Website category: book
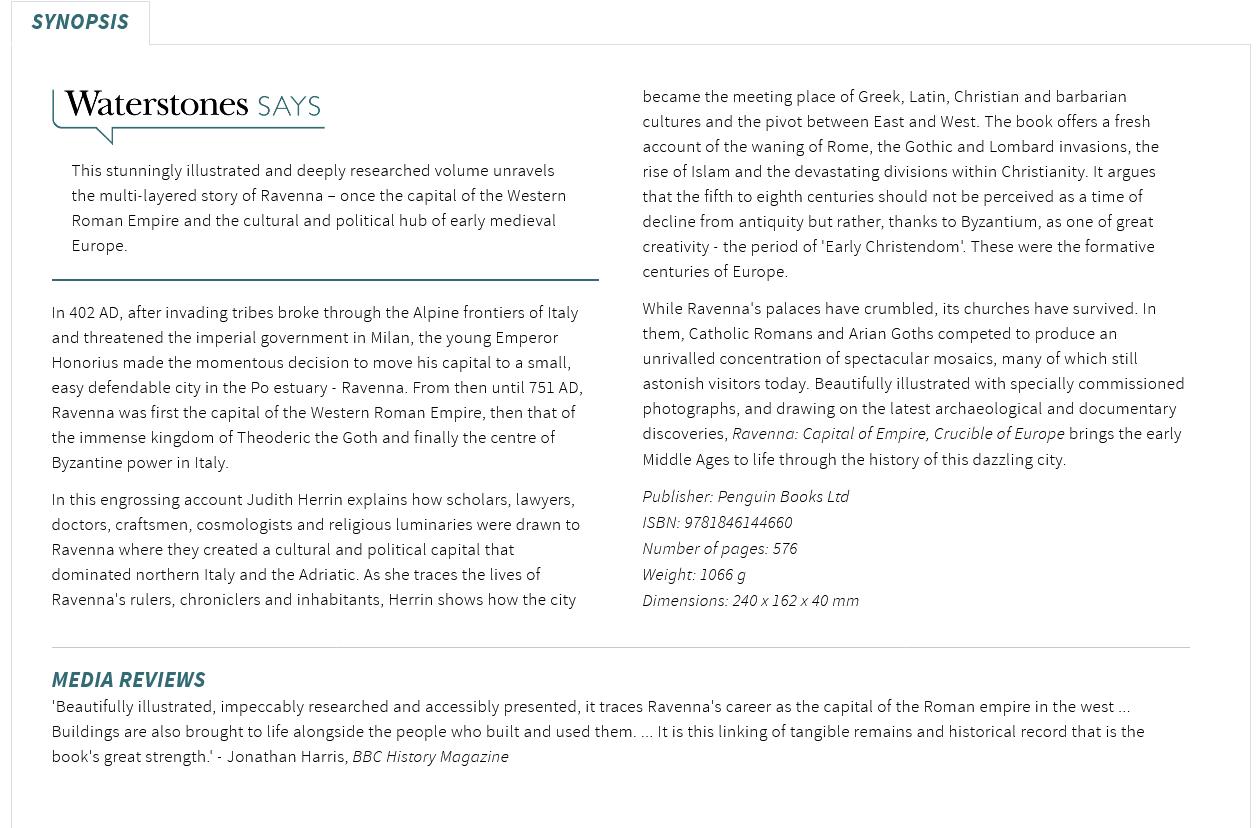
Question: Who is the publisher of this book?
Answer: Penguin Books Ltd

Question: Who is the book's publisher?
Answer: Penguin Books Ltd

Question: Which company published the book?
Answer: Penguin Books Ltd

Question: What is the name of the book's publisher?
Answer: Penguin Books Ltd

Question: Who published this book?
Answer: Penguin Books Ltd

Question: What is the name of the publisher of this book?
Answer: Penguin Books Ltd

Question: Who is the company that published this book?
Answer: Penguin Books Ltd

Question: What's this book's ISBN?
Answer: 9781846144660

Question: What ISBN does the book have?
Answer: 9781846144660

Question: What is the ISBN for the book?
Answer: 9781846144660

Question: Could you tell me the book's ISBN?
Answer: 9781846144660

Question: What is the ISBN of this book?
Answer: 9781846144660

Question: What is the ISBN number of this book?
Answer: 9781846144660

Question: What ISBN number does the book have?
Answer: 9781846144660

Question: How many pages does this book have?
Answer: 576

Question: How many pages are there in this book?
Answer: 576

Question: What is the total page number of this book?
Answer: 576

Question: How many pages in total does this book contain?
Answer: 576

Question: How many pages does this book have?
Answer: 576

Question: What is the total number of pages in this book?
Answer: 576

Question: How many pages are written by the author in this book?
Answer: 576

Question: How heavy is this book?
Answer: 1066 g

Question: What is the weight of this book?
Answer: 1066 g

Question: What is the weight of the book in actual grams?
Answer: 1066 g

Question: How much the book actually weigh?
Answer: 1066 g

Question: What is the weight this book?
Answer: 1066 g

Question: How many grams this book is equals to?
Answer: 1066 g

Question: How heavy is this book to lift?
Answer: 1066 g

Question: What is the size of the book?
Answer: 240 x 162 x 40 mm

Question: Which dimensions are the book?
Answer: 240 x 162 x 40 mm

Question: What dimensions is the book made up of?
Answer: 240 x 162 x 40 mm

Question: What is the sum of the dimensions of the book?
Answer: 240 x 162 x 40 mm

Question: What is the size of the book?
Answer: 240 x 162 x 40 mm

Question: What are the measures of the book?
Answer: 240 x 162 x 40 mm

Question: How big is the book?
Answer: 240 x 162 x 40 mm